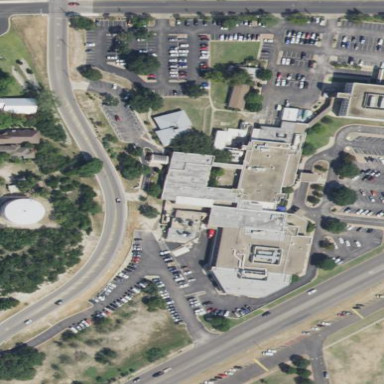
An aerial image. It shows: Healthcare facility identified as hospital.